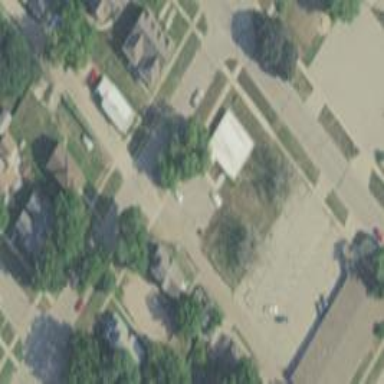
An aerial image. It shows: Alley classified as service road.